Field crop: maize
Growth stage: 2
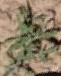
Species: atriplex